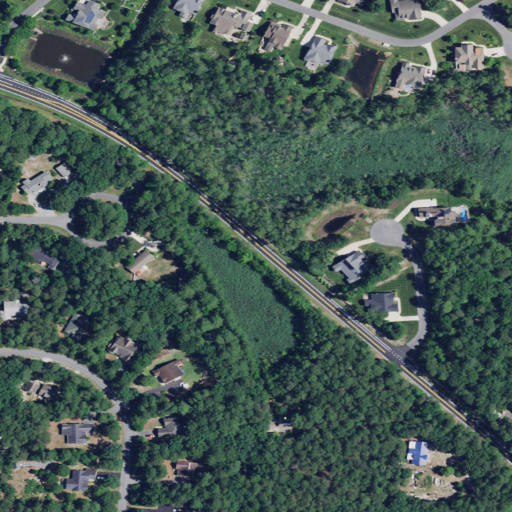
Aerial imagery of cape in Delaware named Angola Neck containing woody wetlands, open development, evergreen forest, low intensity development, medium intensity development, mixed forest, and barren land